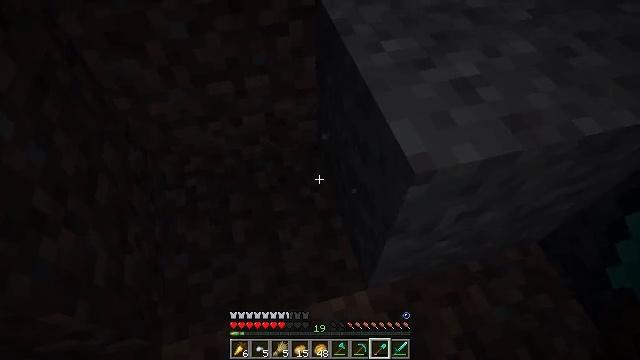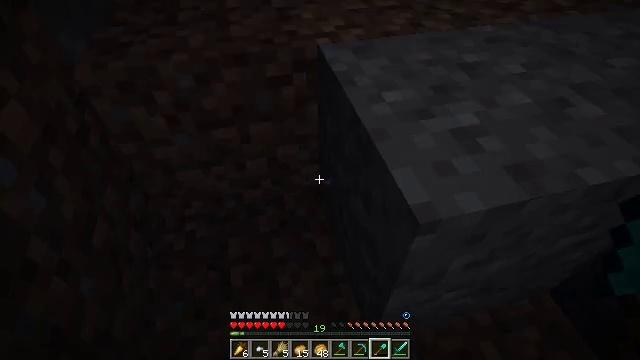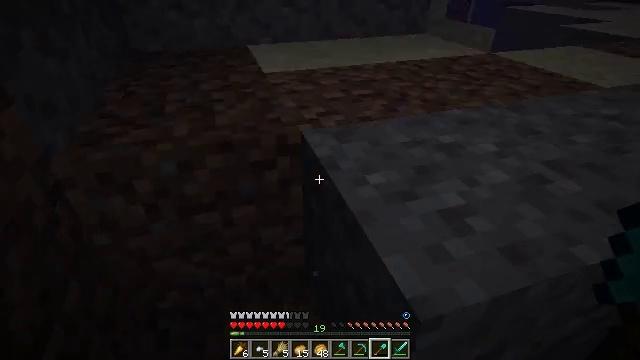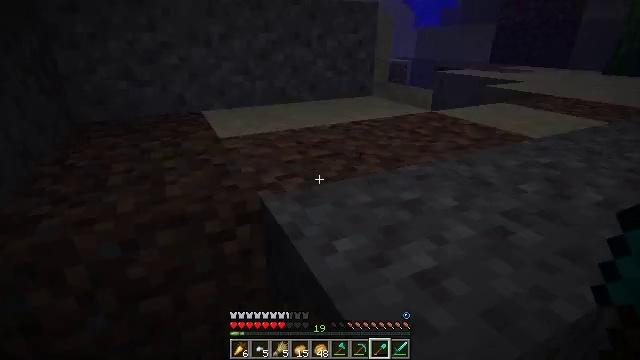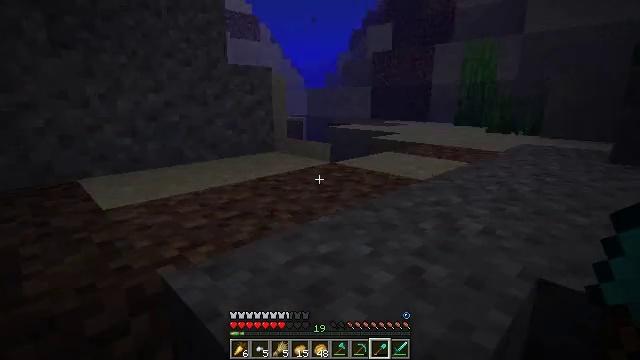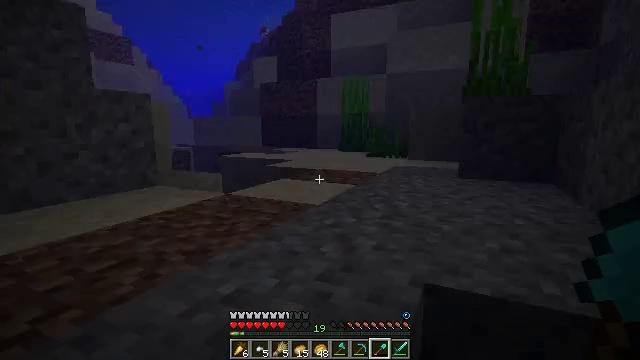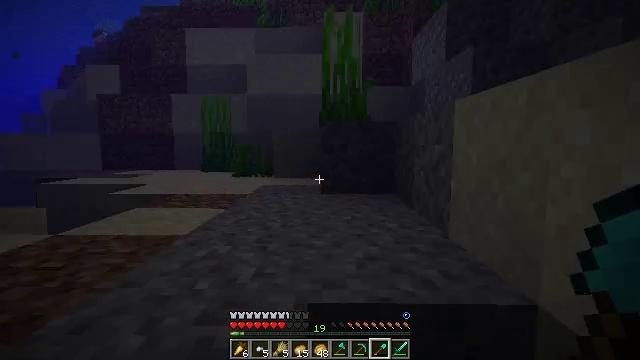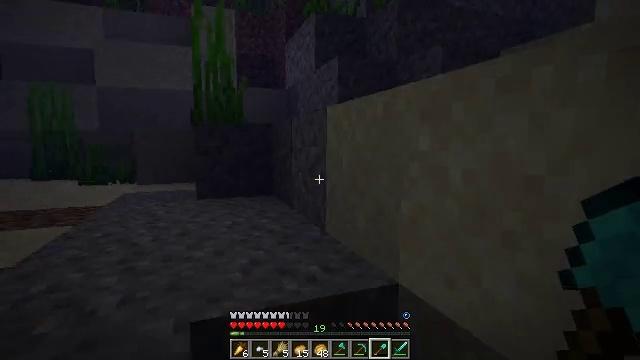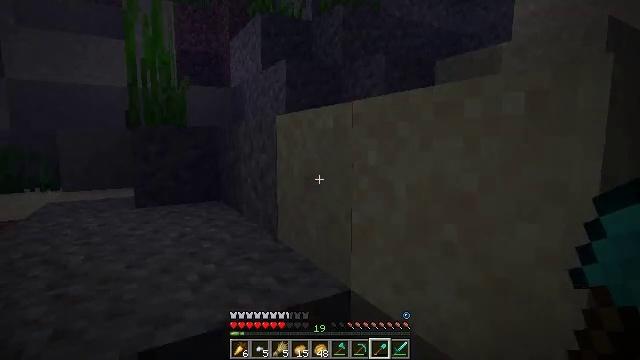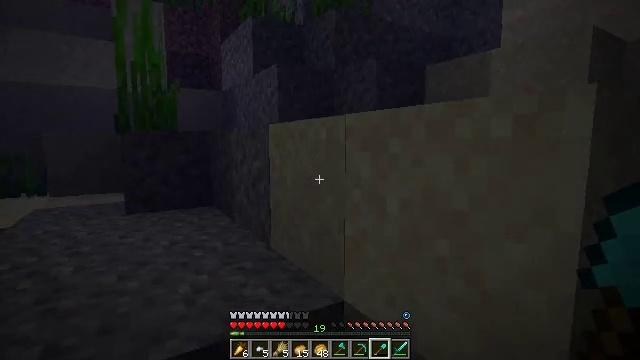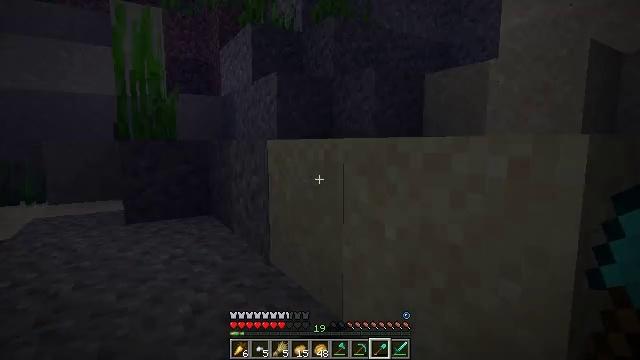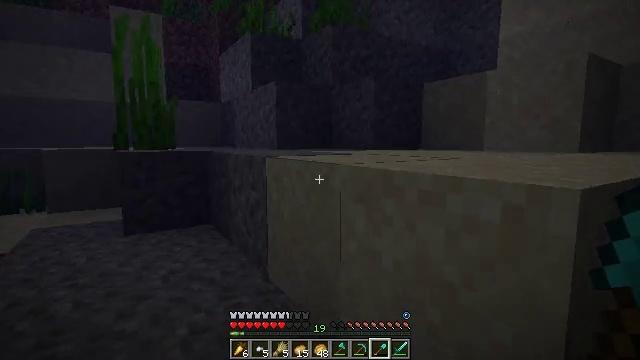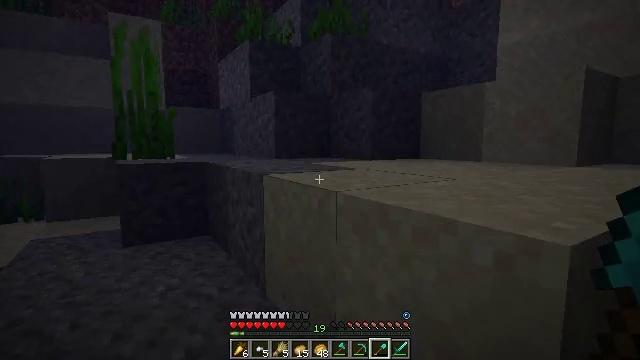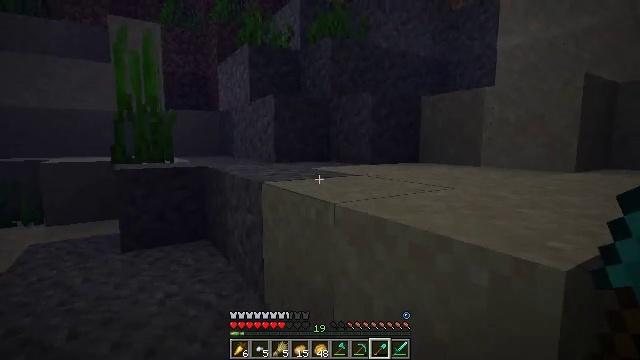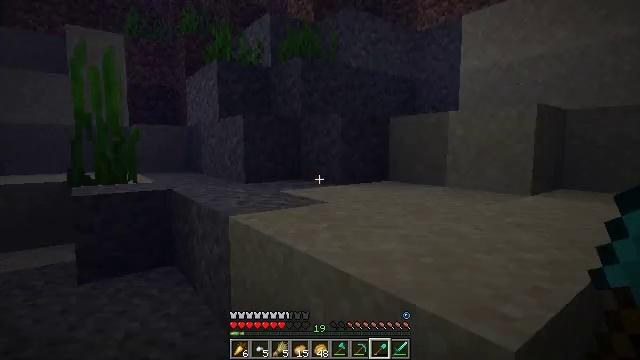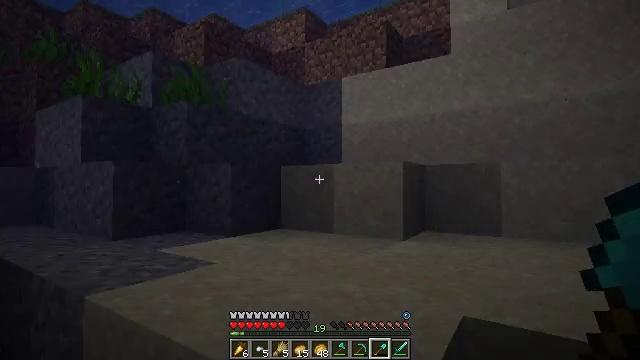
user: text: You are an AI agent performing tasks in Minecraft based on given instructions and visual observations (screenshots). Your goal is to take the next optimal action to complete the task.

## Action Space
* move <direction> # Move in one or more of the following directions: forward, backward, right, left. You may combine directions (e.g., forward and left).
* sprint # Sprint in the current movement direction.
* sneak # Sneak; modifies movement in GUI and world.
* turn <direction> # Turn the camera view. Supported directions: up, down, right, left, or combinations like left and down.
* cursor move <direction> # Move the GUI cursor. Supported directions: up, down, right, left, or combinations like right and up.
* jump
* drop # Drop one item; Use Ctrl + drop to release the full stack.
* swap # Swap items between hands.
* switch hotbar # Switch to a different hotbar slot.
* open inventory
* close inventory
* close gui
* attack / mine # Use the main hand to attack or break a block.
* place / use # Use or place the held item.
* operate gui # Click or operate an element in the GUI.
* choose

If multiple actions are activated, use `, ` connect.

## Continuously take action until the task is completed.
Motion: motion action
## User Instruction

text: Attack the clay block to obtain it.
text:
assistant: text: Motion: move forward, turn up
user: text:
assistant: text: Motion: move forward, turn right and up
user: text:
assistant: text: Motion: move forward, turn right and up
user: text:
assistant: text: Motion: move forward, turn right and up
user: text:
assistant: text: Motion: move forward, turn right and up, jump
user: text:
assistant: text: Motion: move forward, turn right and up, jump
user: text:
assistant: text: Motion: move forward, turn right, jump
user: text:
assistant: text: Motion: move forward, turn right, jump
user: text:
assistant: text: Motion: move forward, turn right, jump
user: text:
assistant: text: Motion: move forward, jump
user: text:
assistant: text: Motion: move forward, jump
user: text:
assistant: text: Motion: move forward, jump
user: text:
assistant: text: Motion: move forward, jump
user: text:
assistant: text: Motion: move forward, sprint, turn right and up, jump
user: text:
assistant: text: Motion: move forward, sprint, turn right and up, jump
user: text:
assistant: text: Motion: move forward, sprint, turn right and up, jump
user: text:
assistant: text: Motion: move forward, sprint, turn right and up, jump
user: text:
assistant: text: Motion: move forward, turn right, jump
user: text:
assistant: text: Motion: move forward, turn right, jump
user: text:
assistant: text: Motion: move forward, turn right, jump
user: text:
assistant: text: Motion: move forward, sprint, jump
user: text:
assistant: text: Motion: move forward, sprint, turn right and down, jump
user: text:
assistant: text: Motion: move forward, sprint, turn right and down, jump
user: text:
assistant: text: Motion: move forward, turn right and down, jump
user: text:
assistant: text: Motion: move forward, turn right and down, jump
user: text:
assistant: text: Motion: move forward, sprint, jump
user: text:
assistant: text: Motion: move forward, sprint, turn right, jump
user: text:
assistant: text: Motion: move forward, sprint, turn right, jump
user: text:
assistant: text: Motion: move forward, jump
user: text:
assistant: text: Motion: move forward, jump